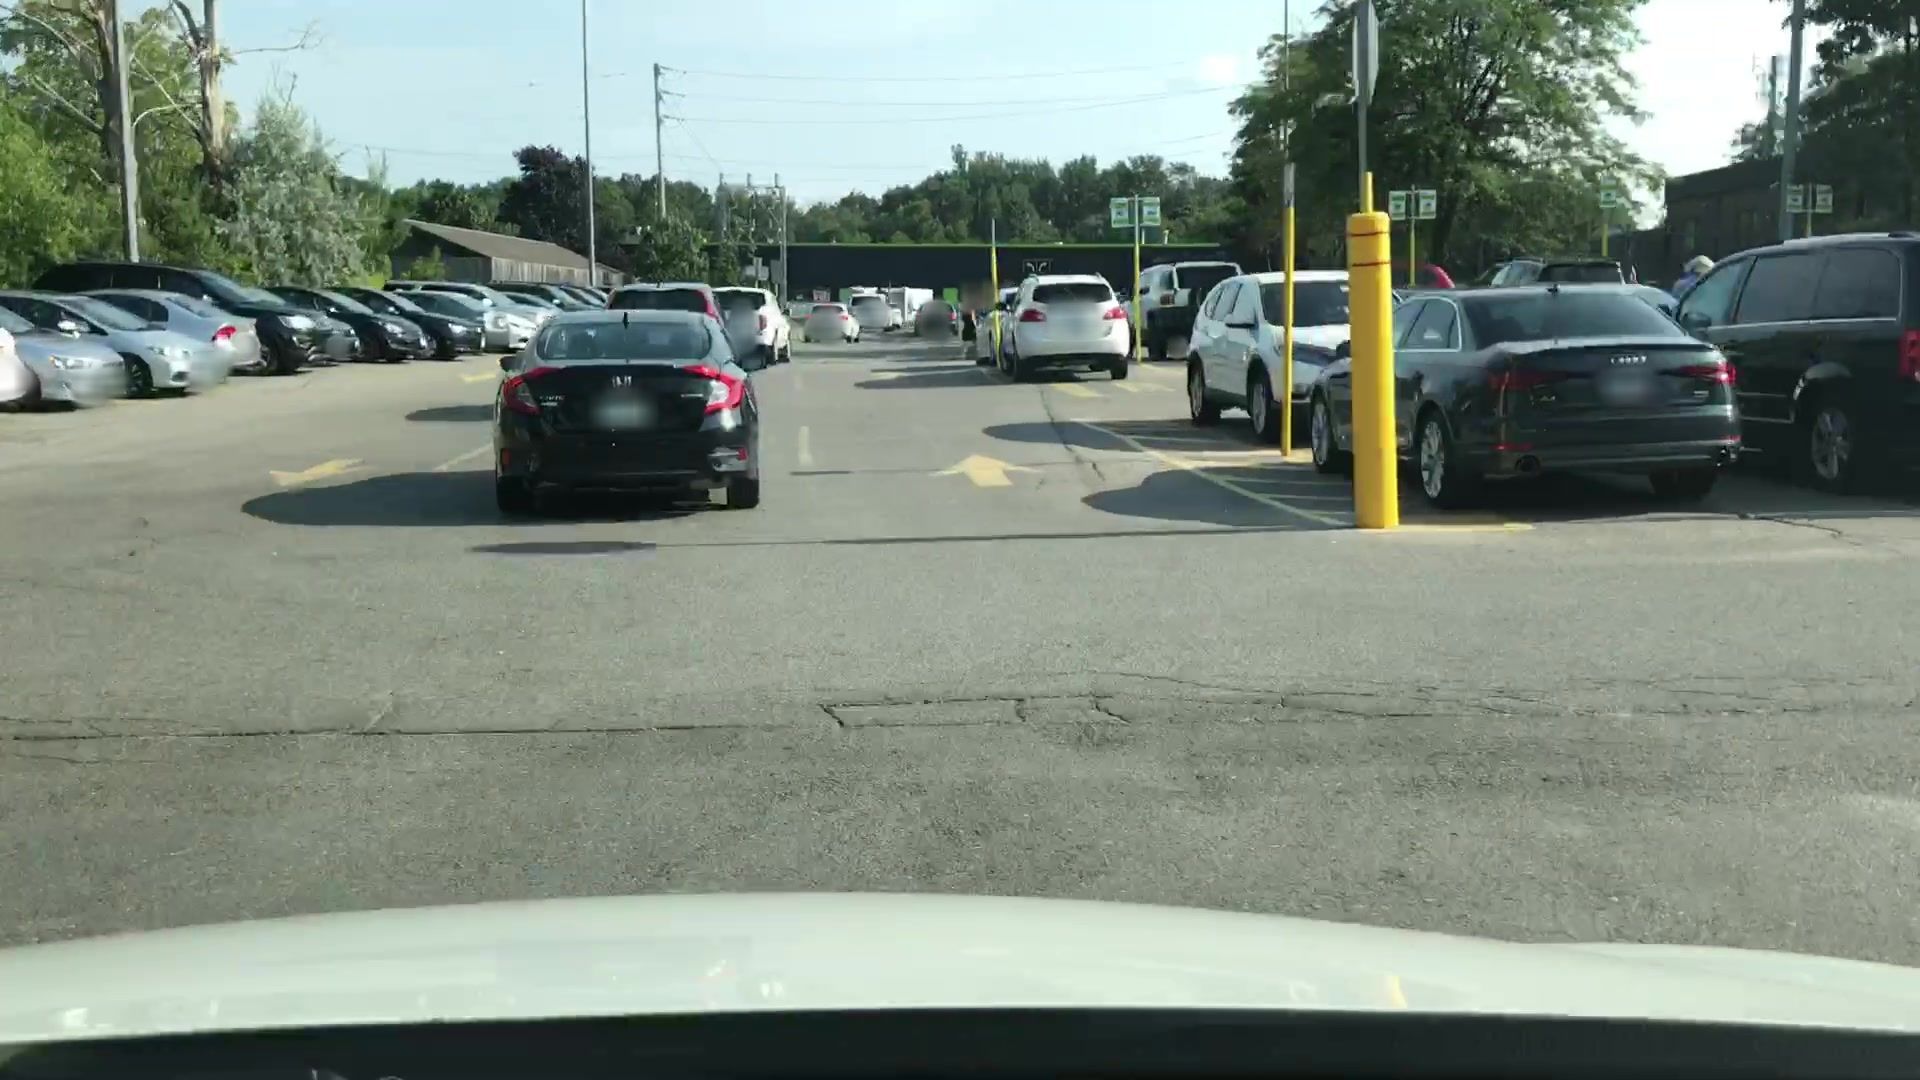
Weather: clear
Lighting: day
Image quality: good
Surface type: driving surface
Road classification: service
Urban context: urban centre
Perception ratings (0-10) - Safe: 3.85, Lively: 4.51, Beautiful: 4.02, Boring: 3.26, Depressing: 5.41, Wealthy: 2.35